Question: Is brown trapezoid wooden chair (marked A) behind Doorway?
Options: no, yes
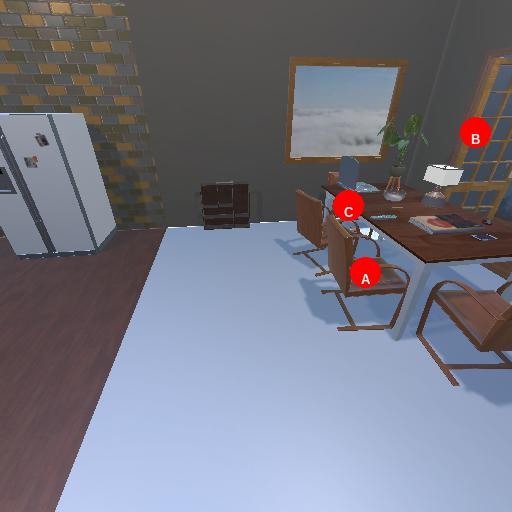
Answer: no